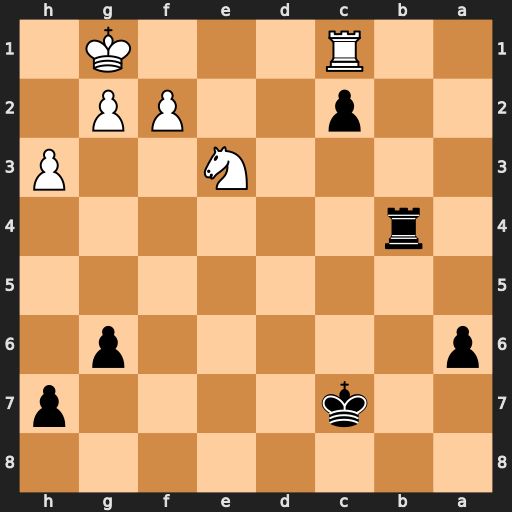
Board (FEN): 8/2k4p/p5p1/8/1r6/4N2P/2p2PP1/2R3K1
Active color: b
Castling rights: -
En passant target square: -
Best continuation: Rb1 Kh2 Rxc1